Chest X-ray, AP view. Patient: 58 years old, sex M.
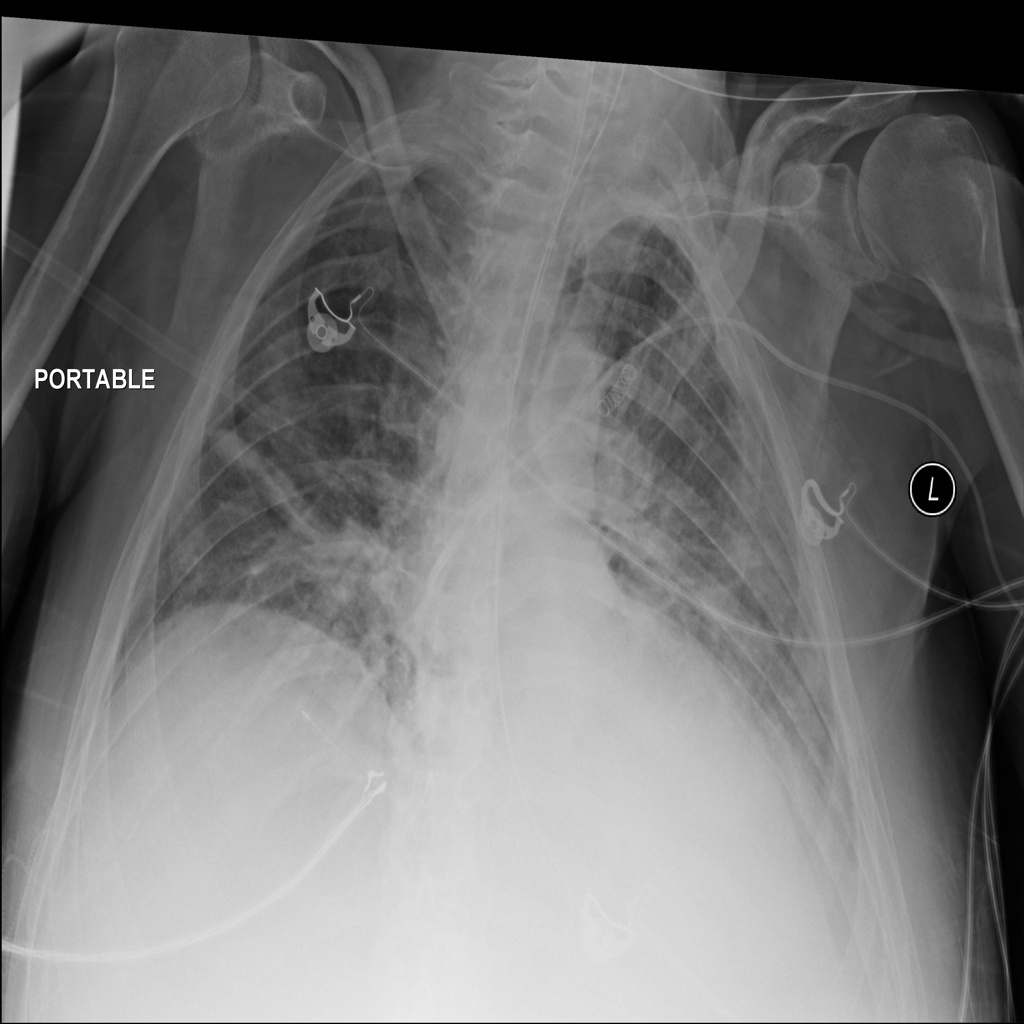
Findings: Infiltration